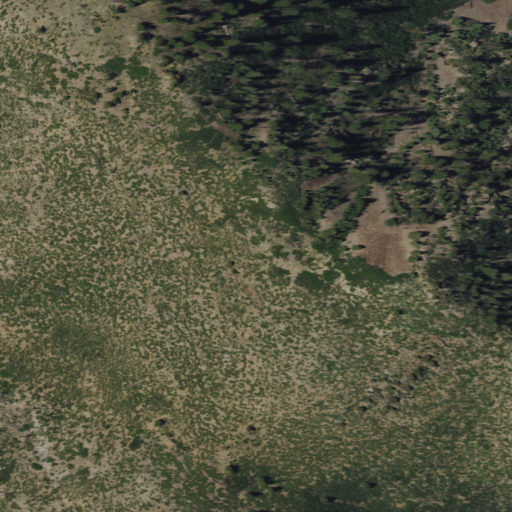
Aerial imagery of mountain in Nevada named Jacks Mountain containing evergreen forest, shrub, grassland, and deciduous forest